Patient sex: M
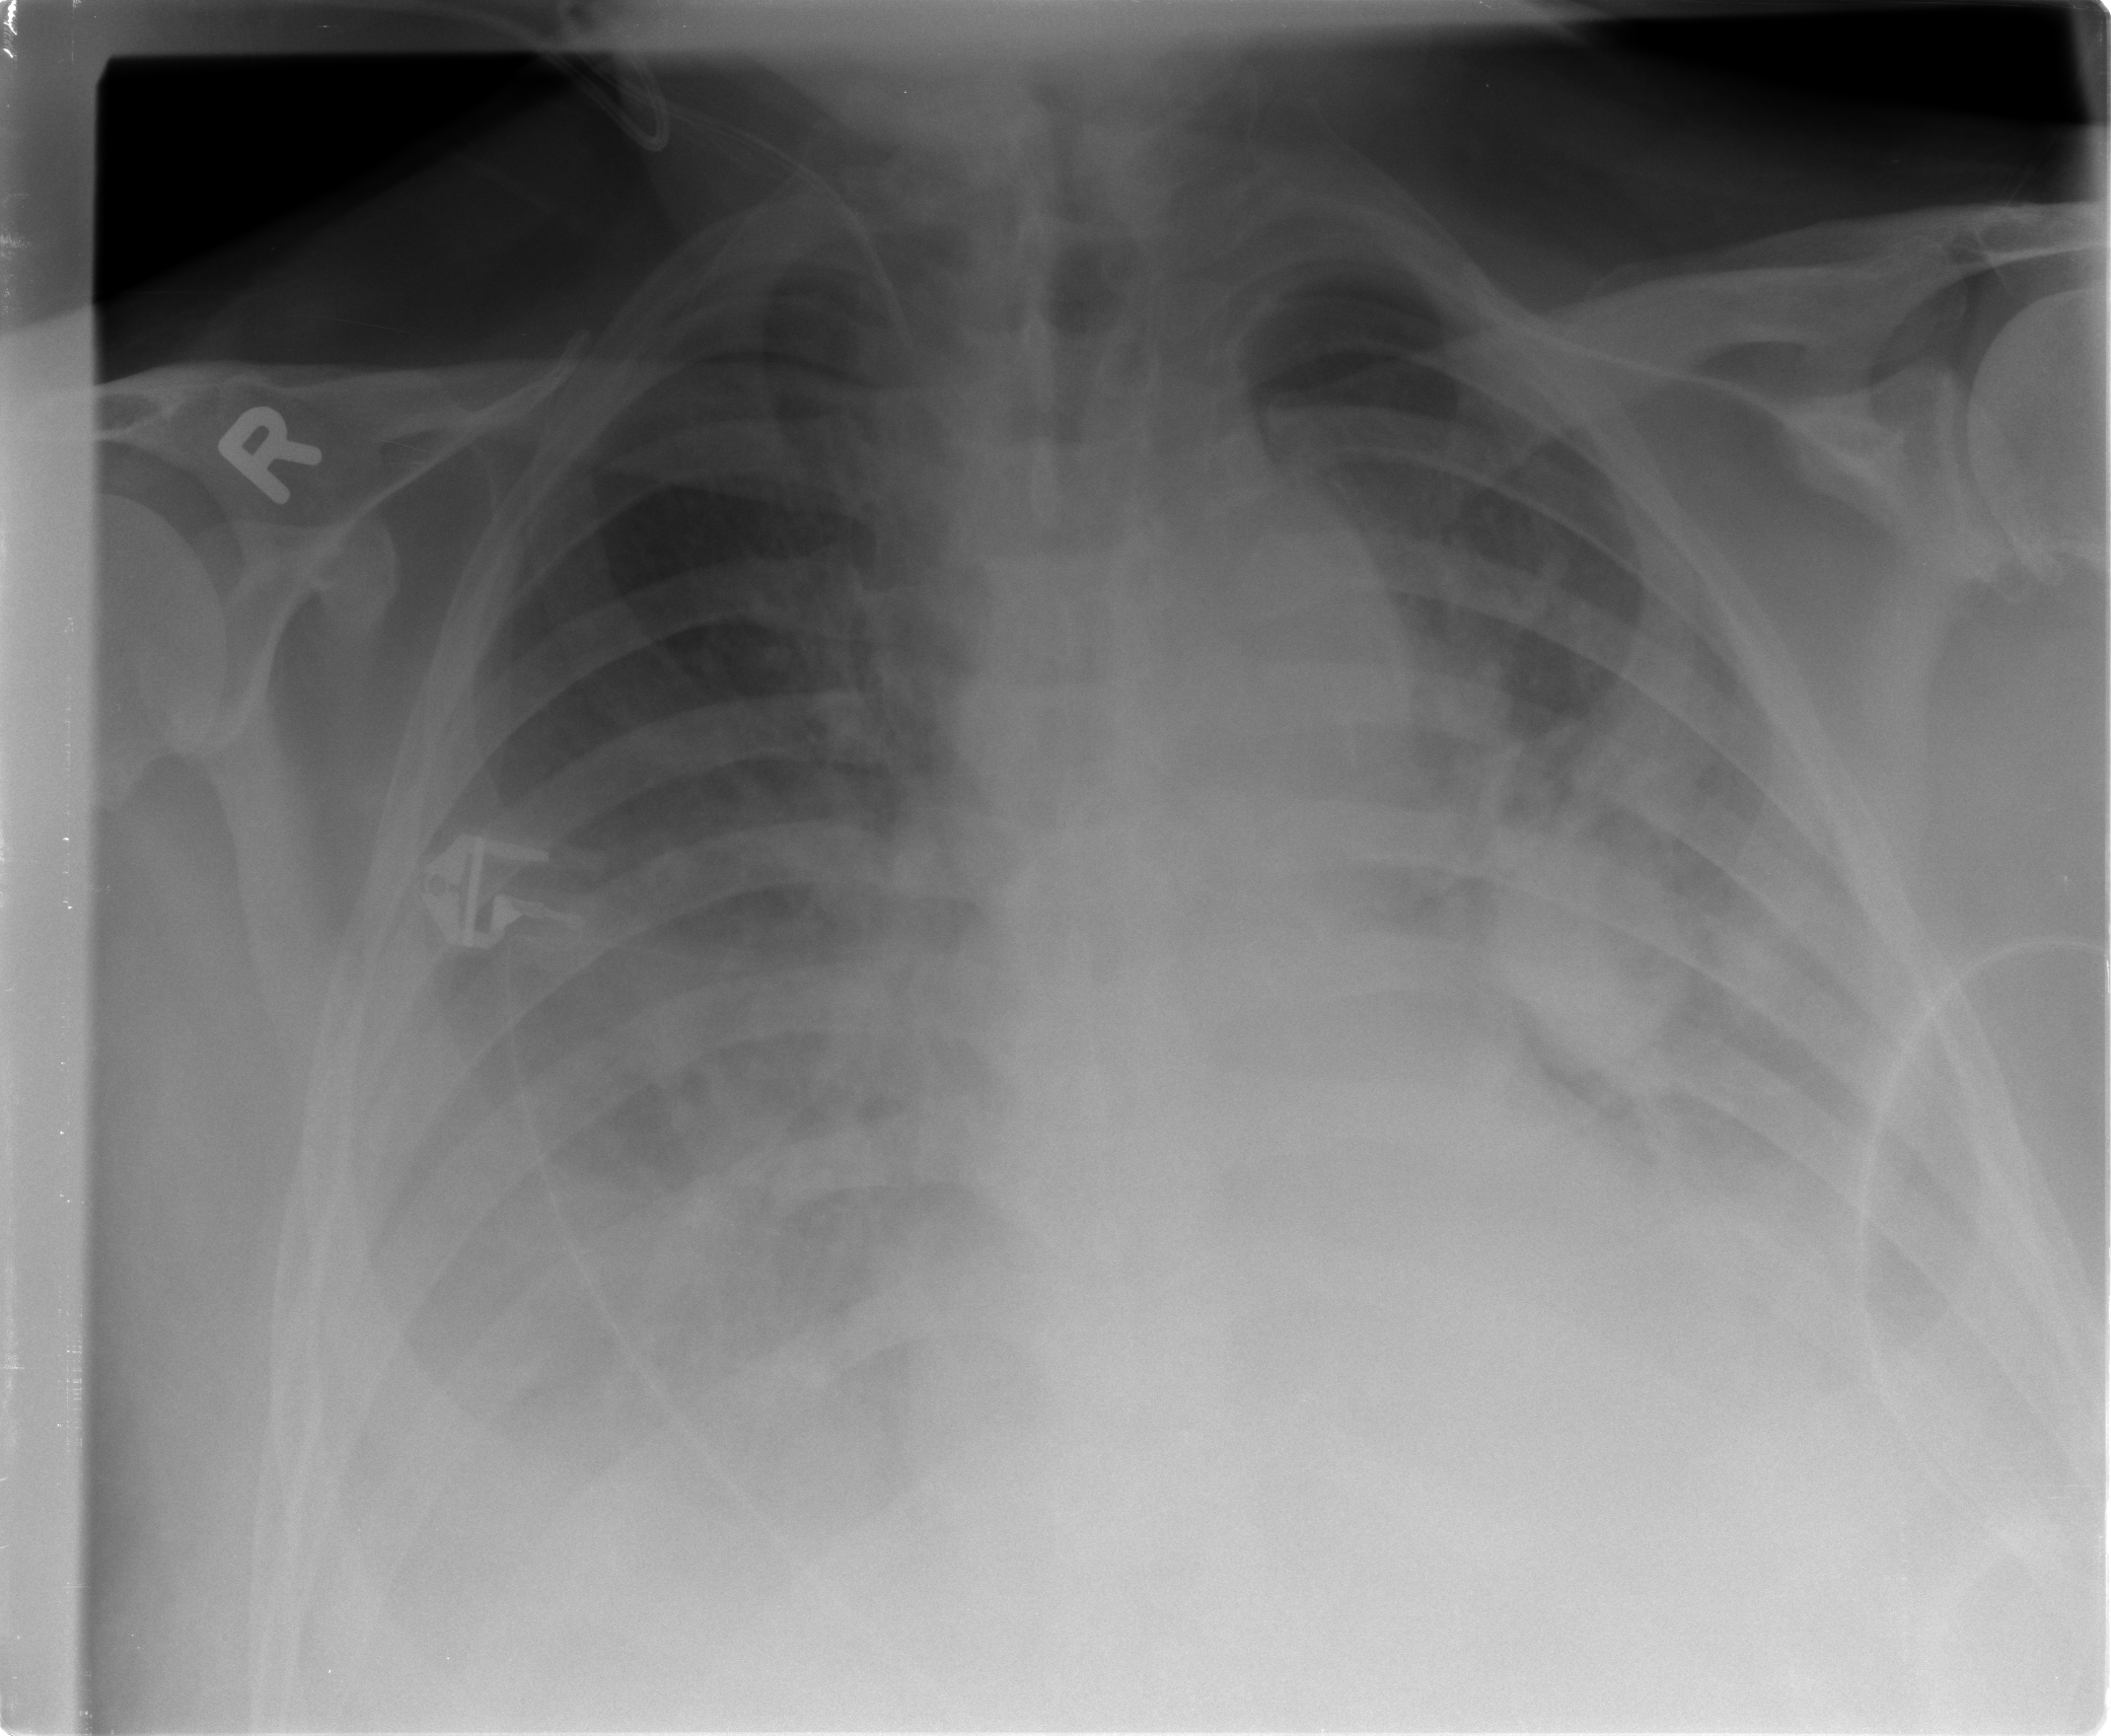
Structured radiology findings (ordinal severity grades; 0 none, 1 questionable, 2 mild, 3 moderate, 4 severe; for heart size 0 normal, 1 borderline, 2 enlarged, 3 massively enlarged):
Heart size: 2
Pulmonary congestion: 2
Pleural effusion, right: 3
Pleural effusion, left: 3
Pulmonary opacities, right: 1
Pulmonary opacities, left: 2
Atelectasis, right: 2
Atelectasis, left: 2